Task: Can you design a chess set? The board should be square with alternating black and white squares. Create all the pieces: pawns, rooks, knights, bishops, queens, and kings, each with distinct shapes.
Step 2608:
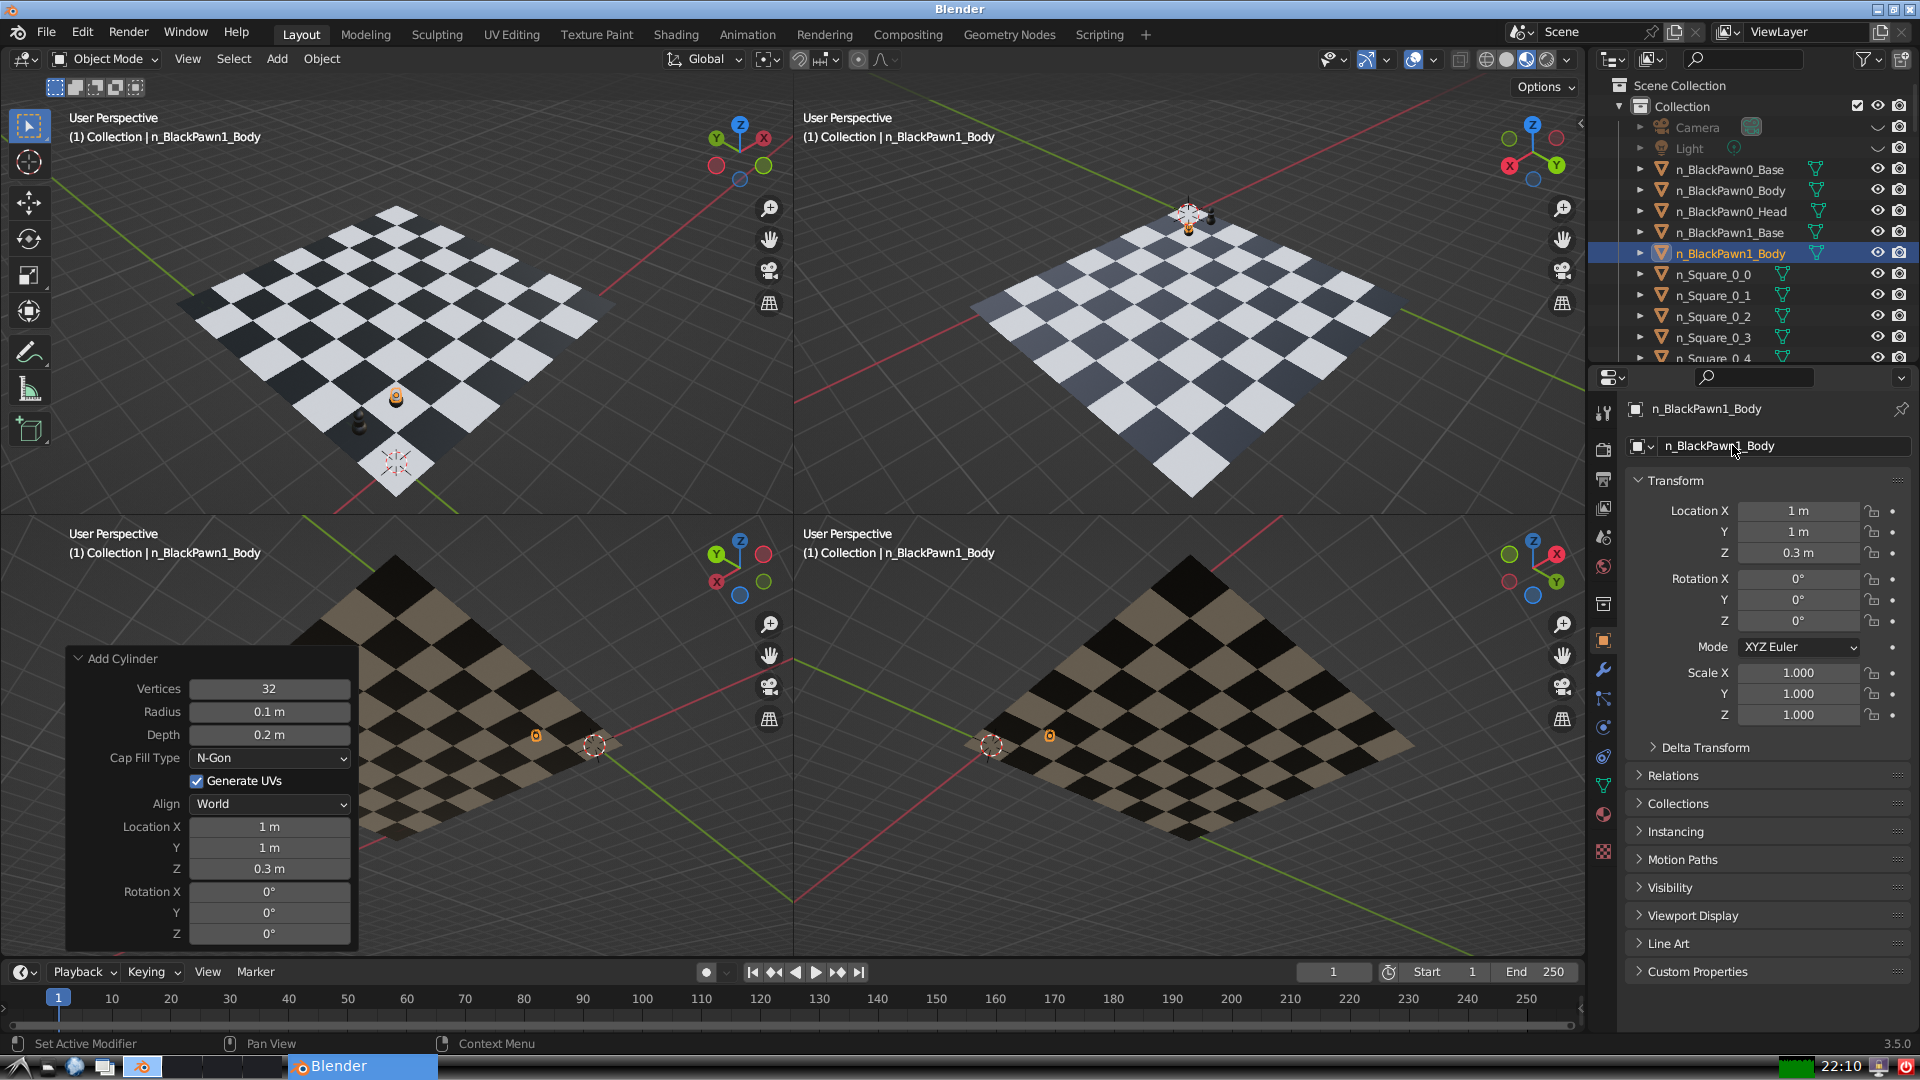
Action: {"mouse_move": [1603, 815]}